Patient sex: F
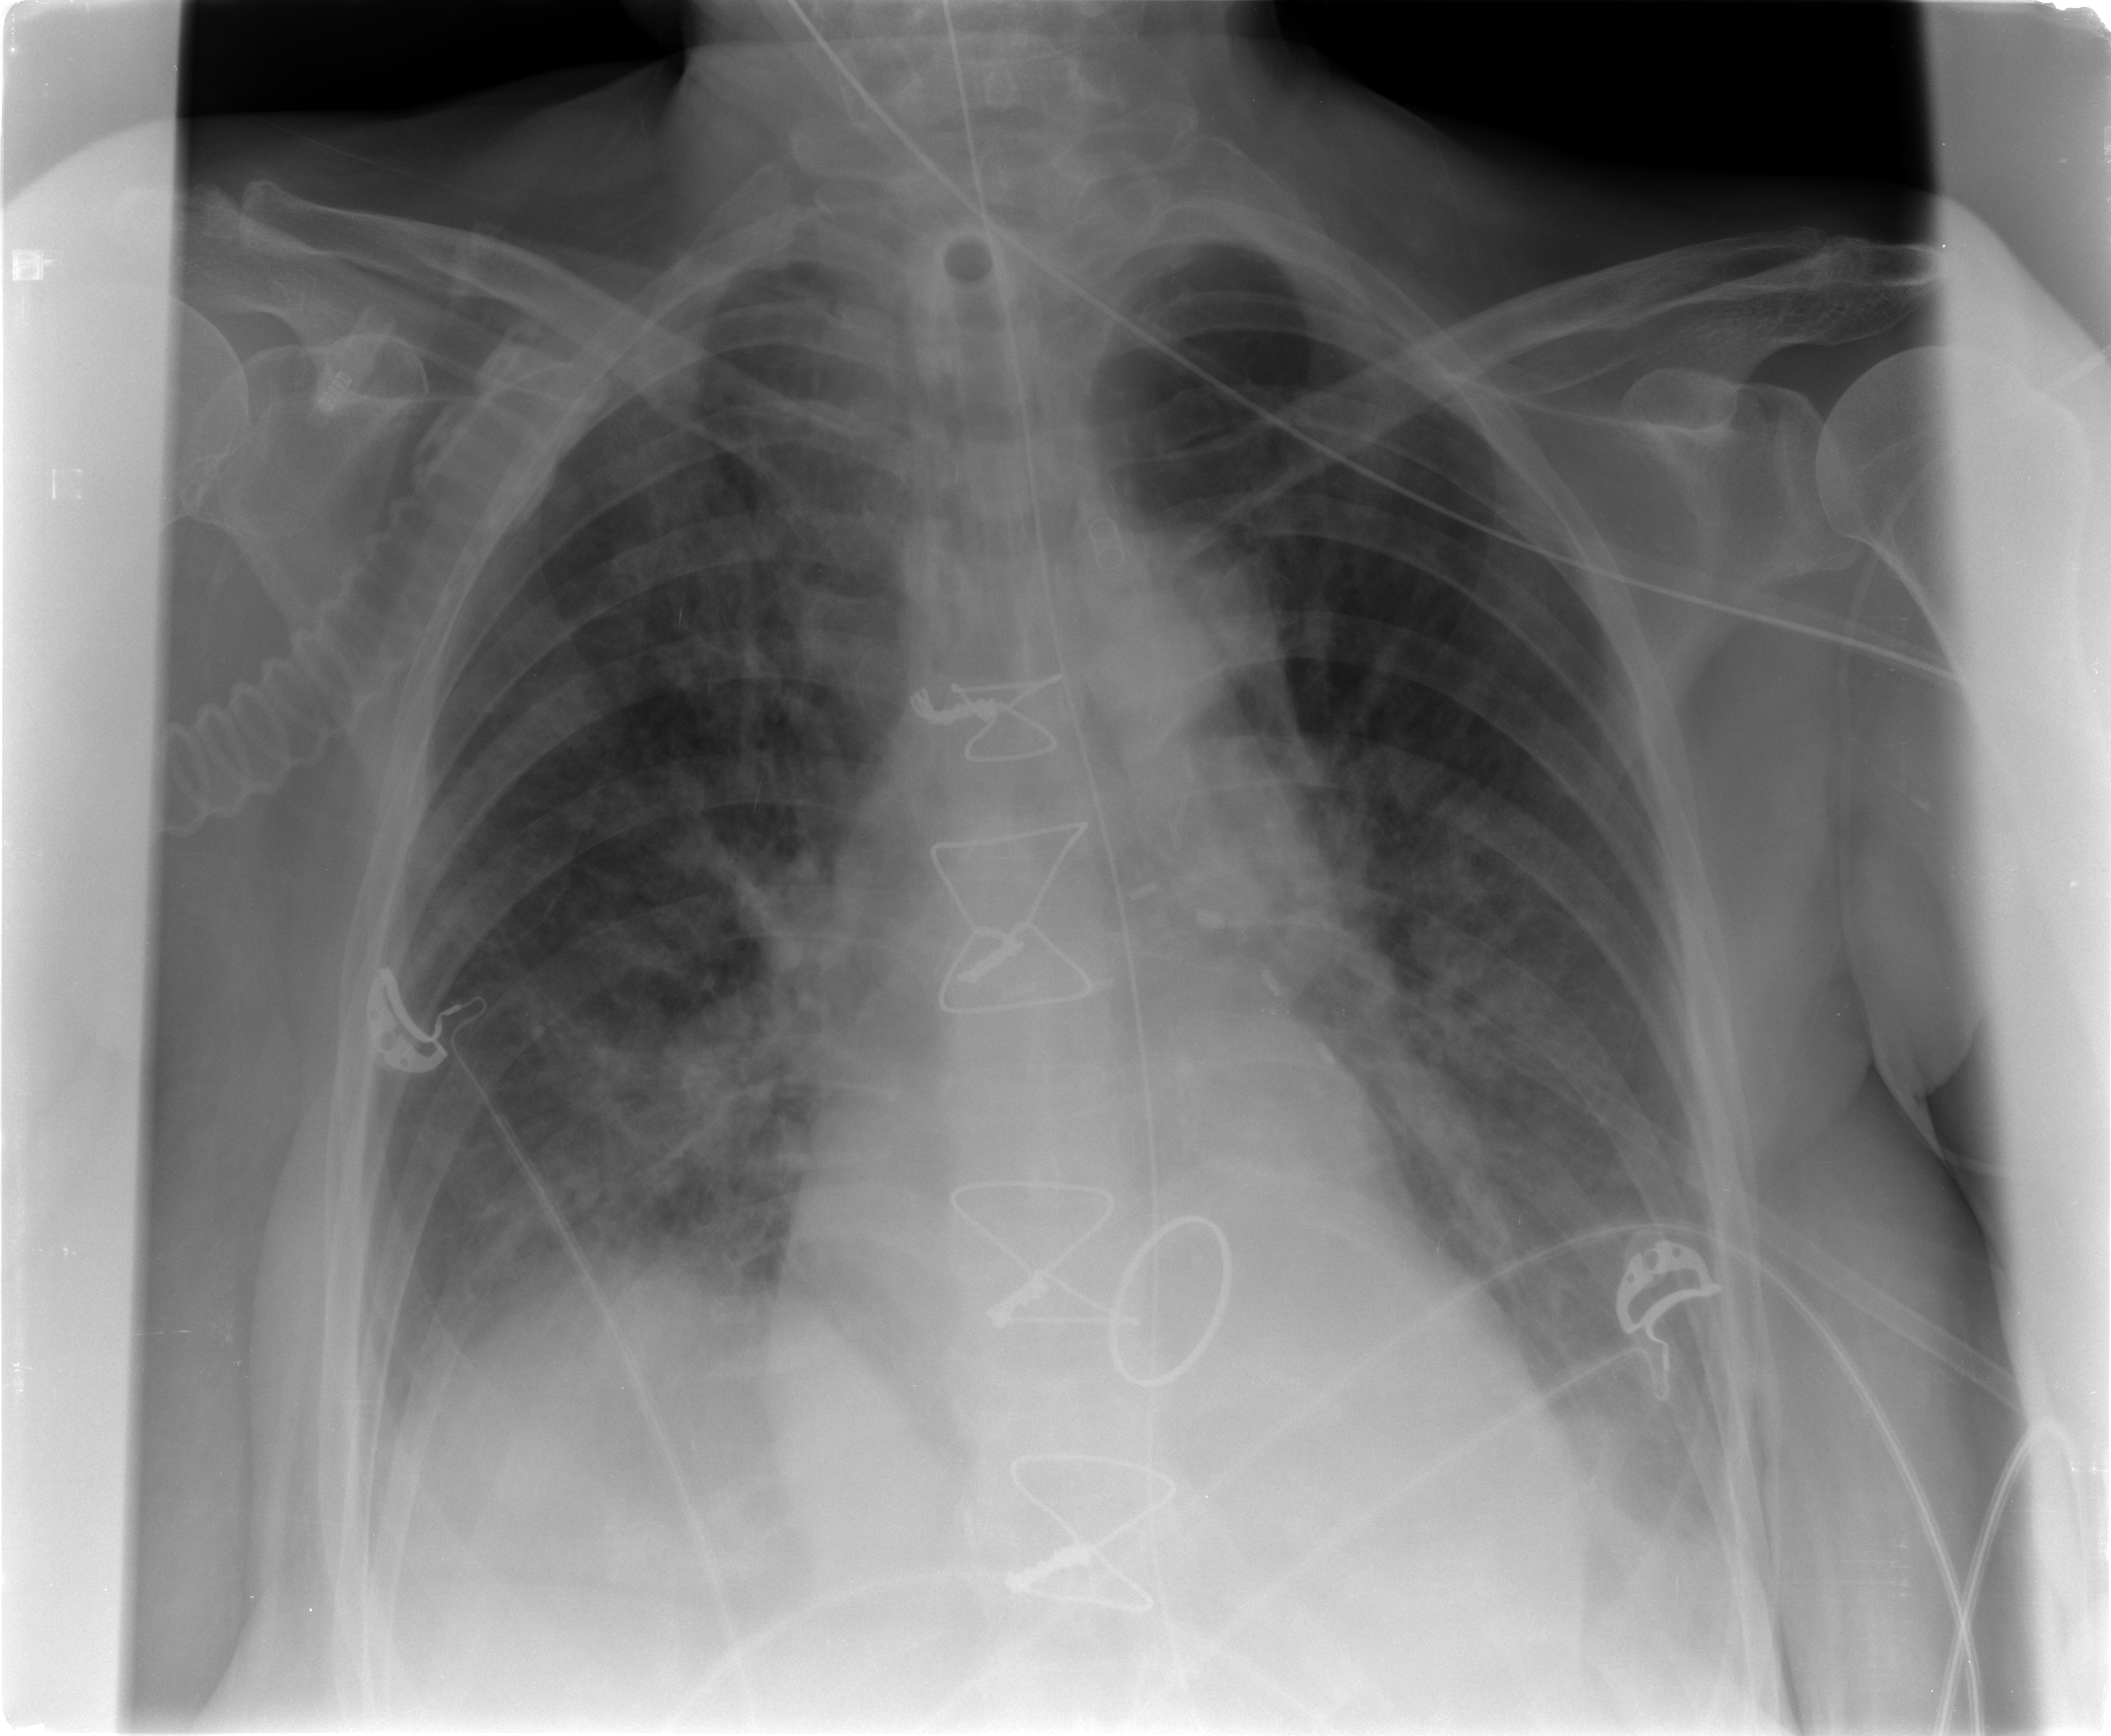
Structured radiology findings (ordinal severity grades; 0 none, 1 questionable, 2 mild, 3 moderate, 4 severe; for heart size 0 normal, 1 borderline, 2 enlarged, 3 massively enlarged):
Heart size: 0
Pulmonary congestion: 2
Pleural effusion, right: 2
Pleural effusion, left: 2
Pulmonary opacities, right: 2
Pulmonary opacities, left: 1
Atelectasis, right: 2
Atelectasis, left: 1